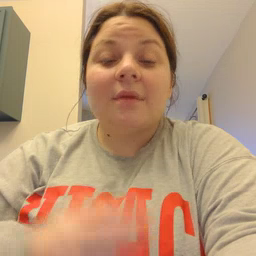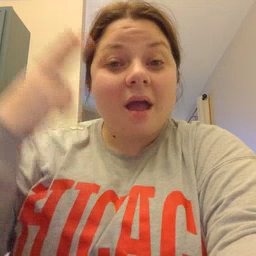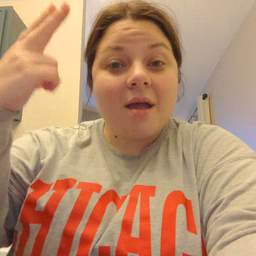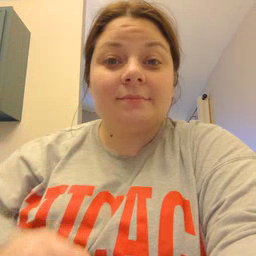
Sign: high